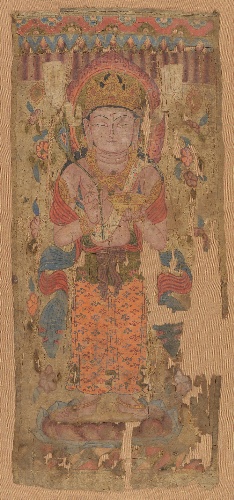
Title: 唐/五代 菩薩圖|Banner with Bodhisattva, possibly Mahamayuri
Date: 9th–10th century
Object type: Temple banner
Classification: Paintings
Medium: Ink and pigment on silk
Culture: China (Dunhuang area, Gansu Province)
Period: Tang dynasty (618–907) or Five Dynasties period (907–960)
Dimensions: 22 1/2 x 11 in. (57 x 28 cm)
Department: Asian Art
Credit line: Purchase, The Vincent Astor Foundation Gift, 2007
Accession year: 2007
Repository: Metropolitan Museum of Art, New York, NY
Tags: Bodhisattvas|Buddhism|Buddha